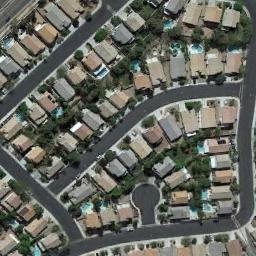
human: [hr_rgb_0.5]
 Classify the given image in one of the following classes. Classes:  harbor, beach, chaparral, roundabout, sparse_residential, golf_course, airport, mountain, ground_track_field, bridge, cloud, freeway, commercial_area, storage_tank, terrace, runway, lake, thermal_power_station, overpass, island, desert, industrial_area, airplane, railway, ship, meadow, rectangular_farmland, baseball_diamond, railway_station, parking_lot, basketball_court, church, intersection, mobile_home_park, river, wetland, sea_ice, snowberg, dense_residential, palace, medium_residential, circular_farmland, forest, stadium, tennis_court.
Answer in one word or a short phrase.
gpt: dense_residential